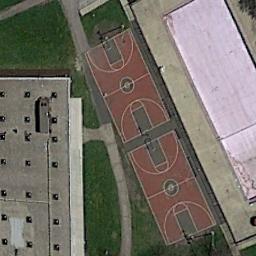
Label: basketball_court